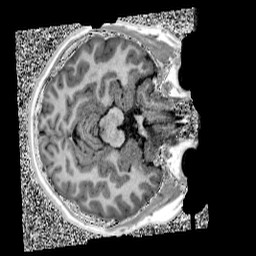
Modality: UNIT1
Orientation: axial
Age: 12
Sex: female
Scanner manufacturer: siemens
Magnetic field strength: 3 T
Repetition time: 4 s
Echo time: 0.00299 s